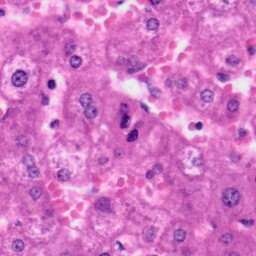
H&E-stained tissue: Liver